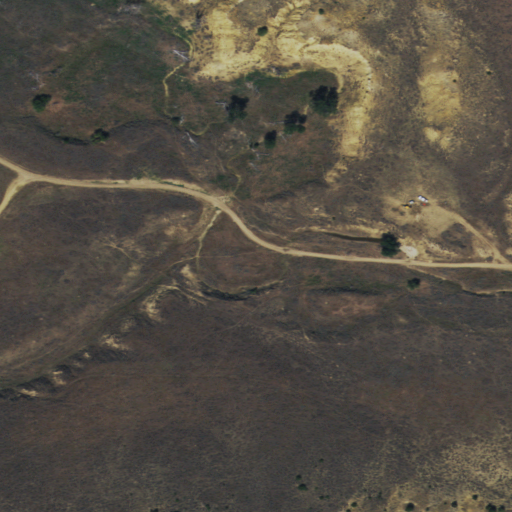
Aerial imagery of valley in Wyoming named Sawmill Draw containing shrub, grassland, and herbaceous wetlands